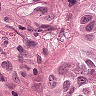
Metastatic tissue present: yes